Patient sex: M
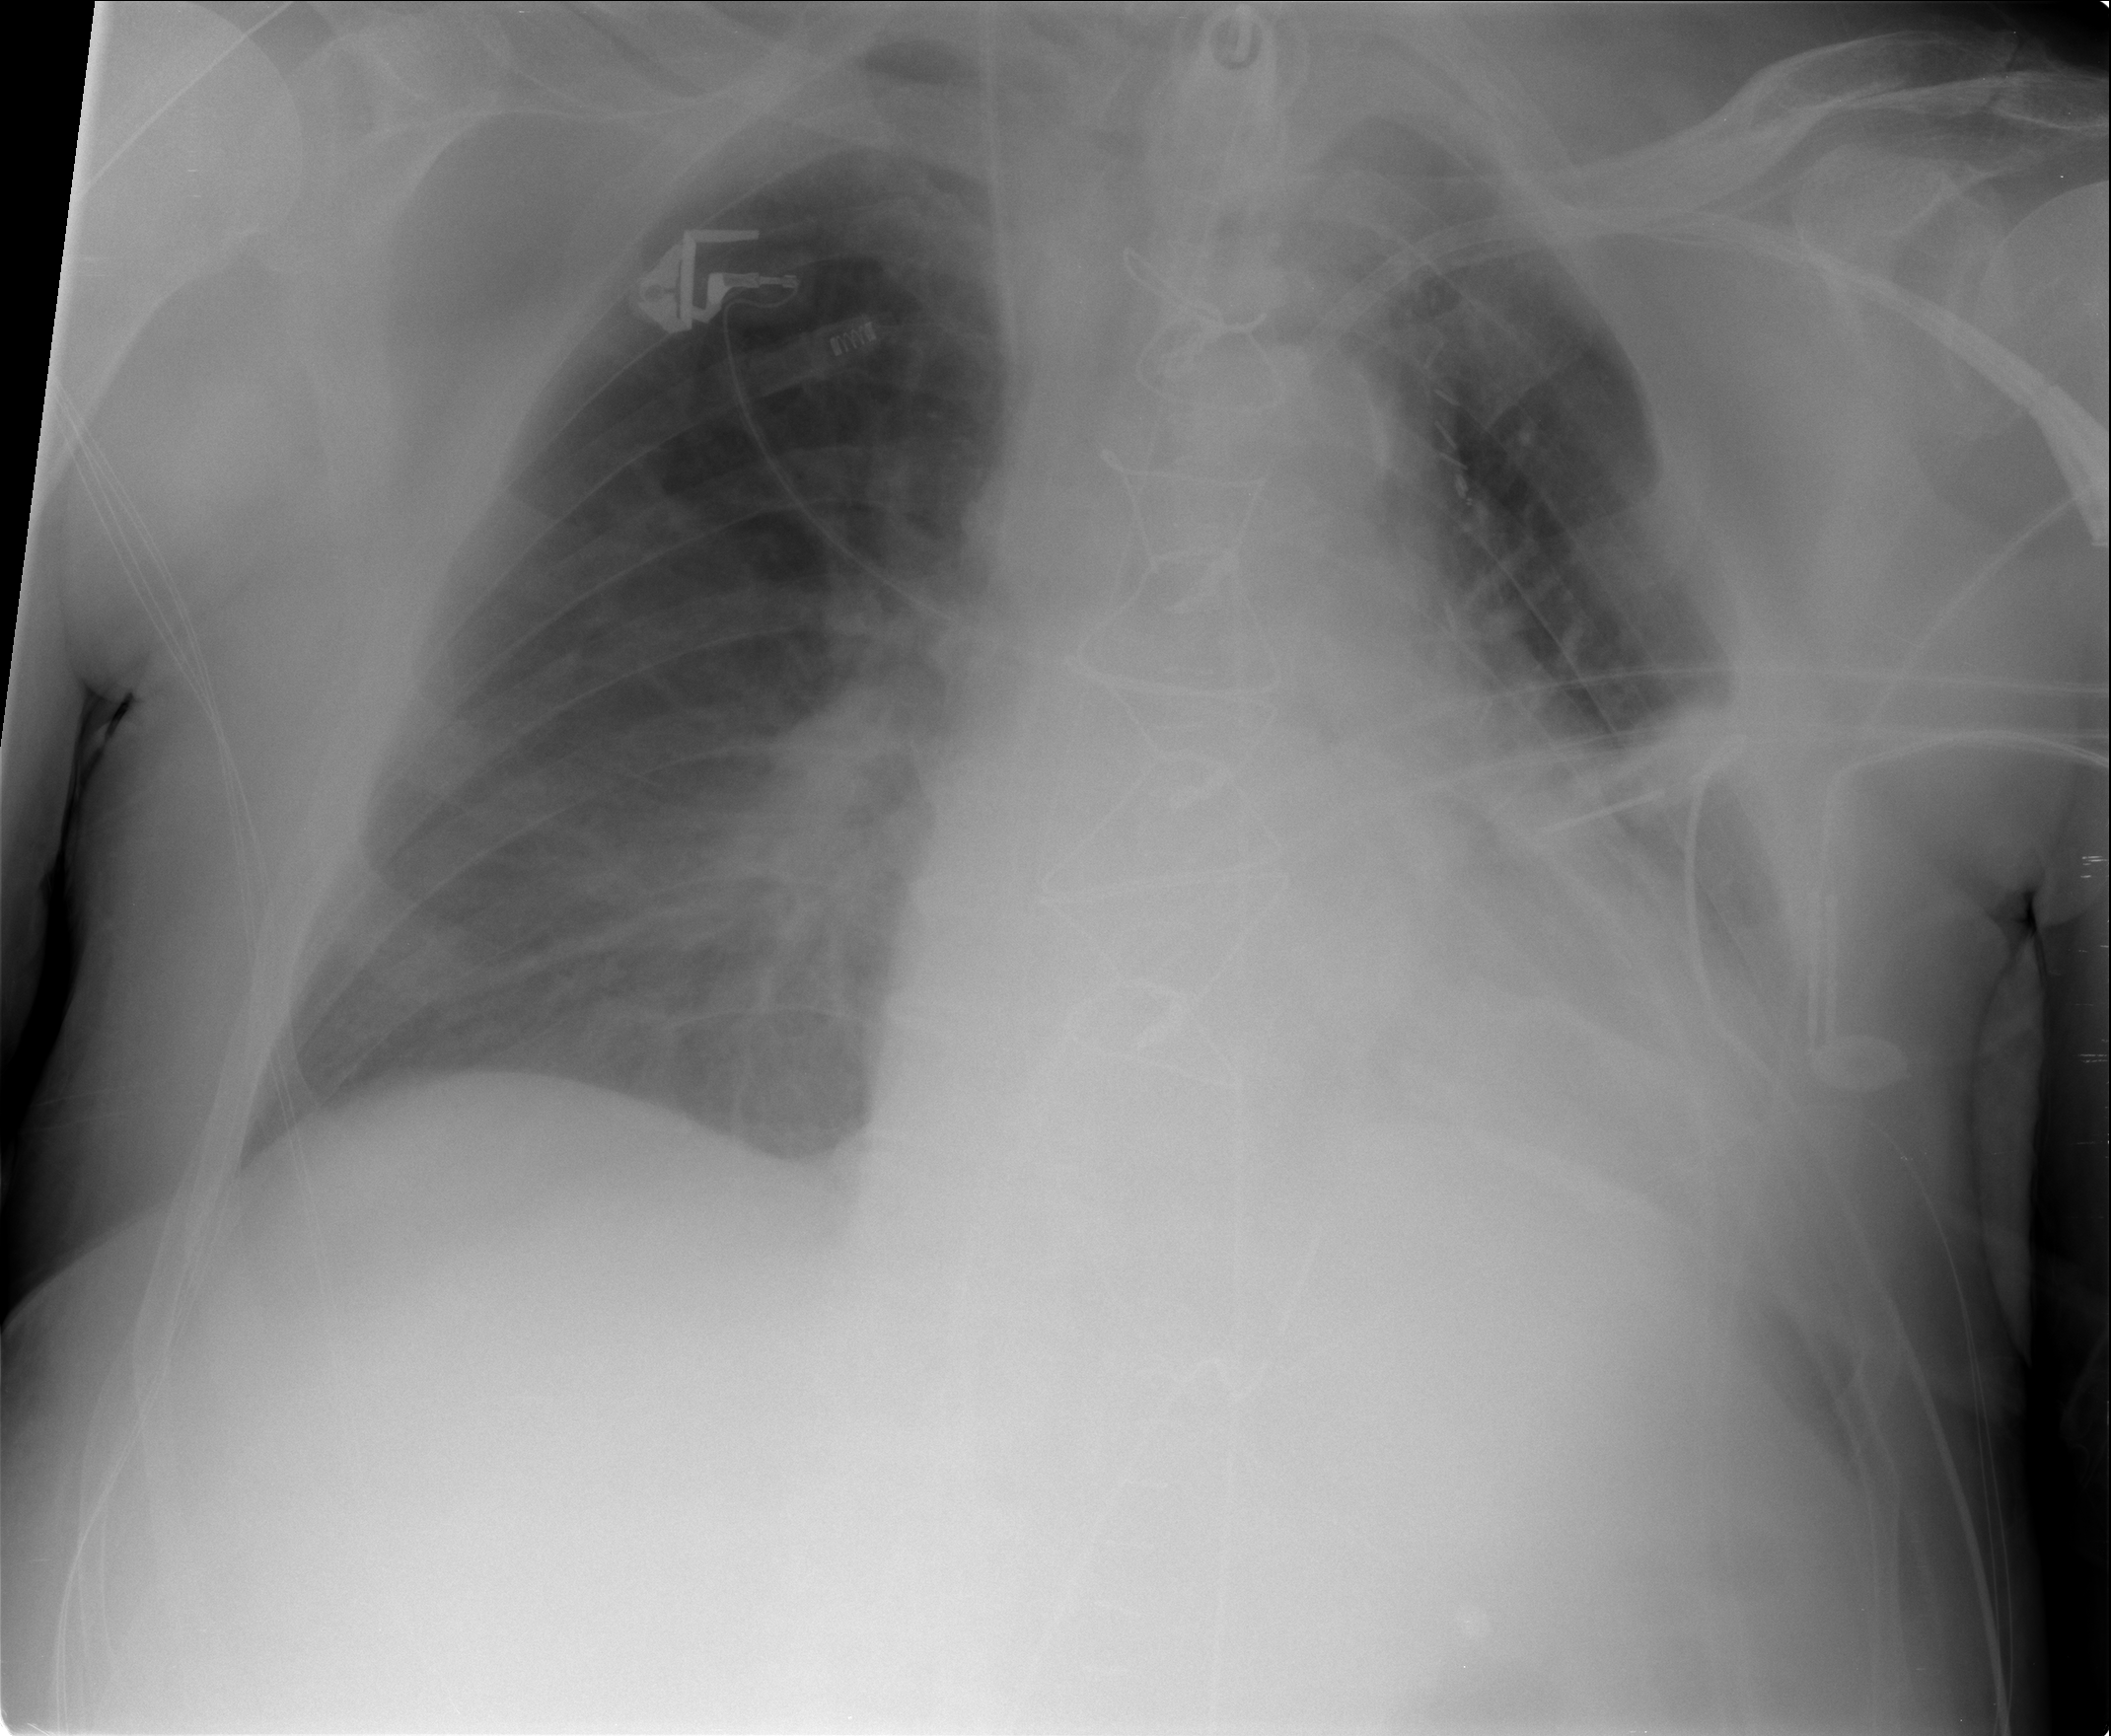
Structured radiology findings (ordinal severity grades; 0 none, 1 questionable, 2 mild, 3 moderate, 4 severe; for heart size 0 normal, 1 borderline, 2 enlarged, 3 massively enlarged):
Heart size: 2
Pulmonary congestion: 2
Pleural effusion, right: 1
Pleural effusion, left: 2
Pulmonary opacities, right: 1
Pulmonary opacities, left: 0
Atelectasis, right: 2
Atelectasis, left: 2